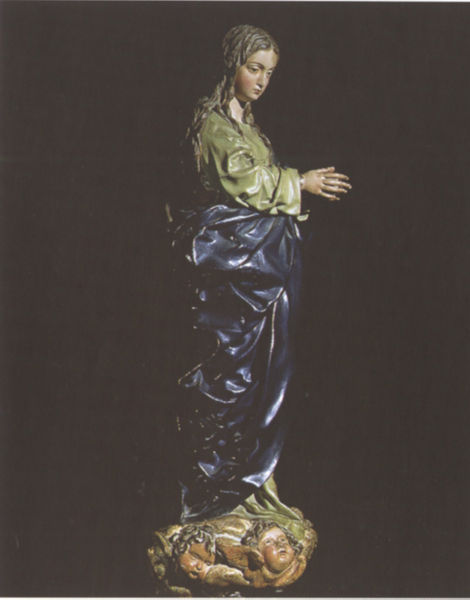
Titel: Maria der Unbefleckten Empfängnis
Künstler: Alonso Cano
Standort: Granada, Kathedrale (EU - E)
Schlagwörter: blau, hand, kopf, umhang, grün, frau, geste, holz, wolke, falten, gesicht, sockel, stehen, porträt, figur, gewand, haare, stehend, locken, schön, engel, skulptur, faltenwurf, plastik, drappiert, maria, madonna, putti, anmut, plasitk, drappierung, gewnad, 1600, armhand